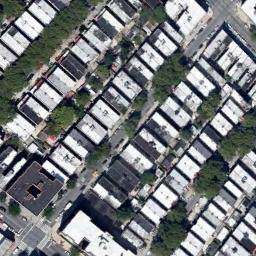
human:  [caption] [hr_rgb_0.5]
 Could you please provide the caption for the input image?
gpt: The dense residential is next to the road and some trees .

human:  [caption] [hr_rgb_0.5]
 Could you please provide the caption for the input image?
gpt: The color of the dwelling is mostly white .

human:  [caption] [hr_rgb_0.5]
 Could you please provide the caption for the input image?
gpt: A dense residential area has lots of trees and houses of the same style .

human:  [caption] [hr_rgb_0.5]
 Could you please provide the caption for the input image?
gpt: Many roads and neatly arranged houses in densely populated areas .

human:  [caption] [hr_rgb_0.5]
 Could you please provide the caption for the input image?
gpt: There are many white habitations and some black houses on a dense residential area .